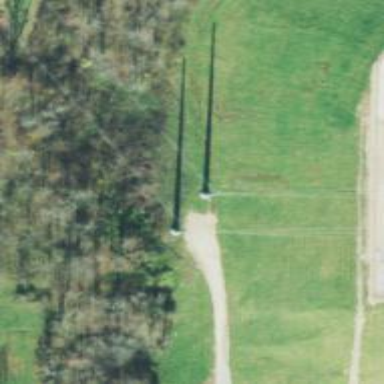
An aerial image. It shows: Power tower.